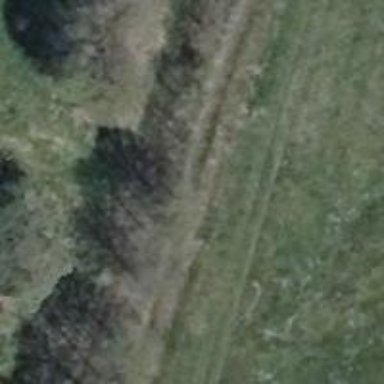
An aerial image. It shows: Culvert tunnel.